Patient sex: M
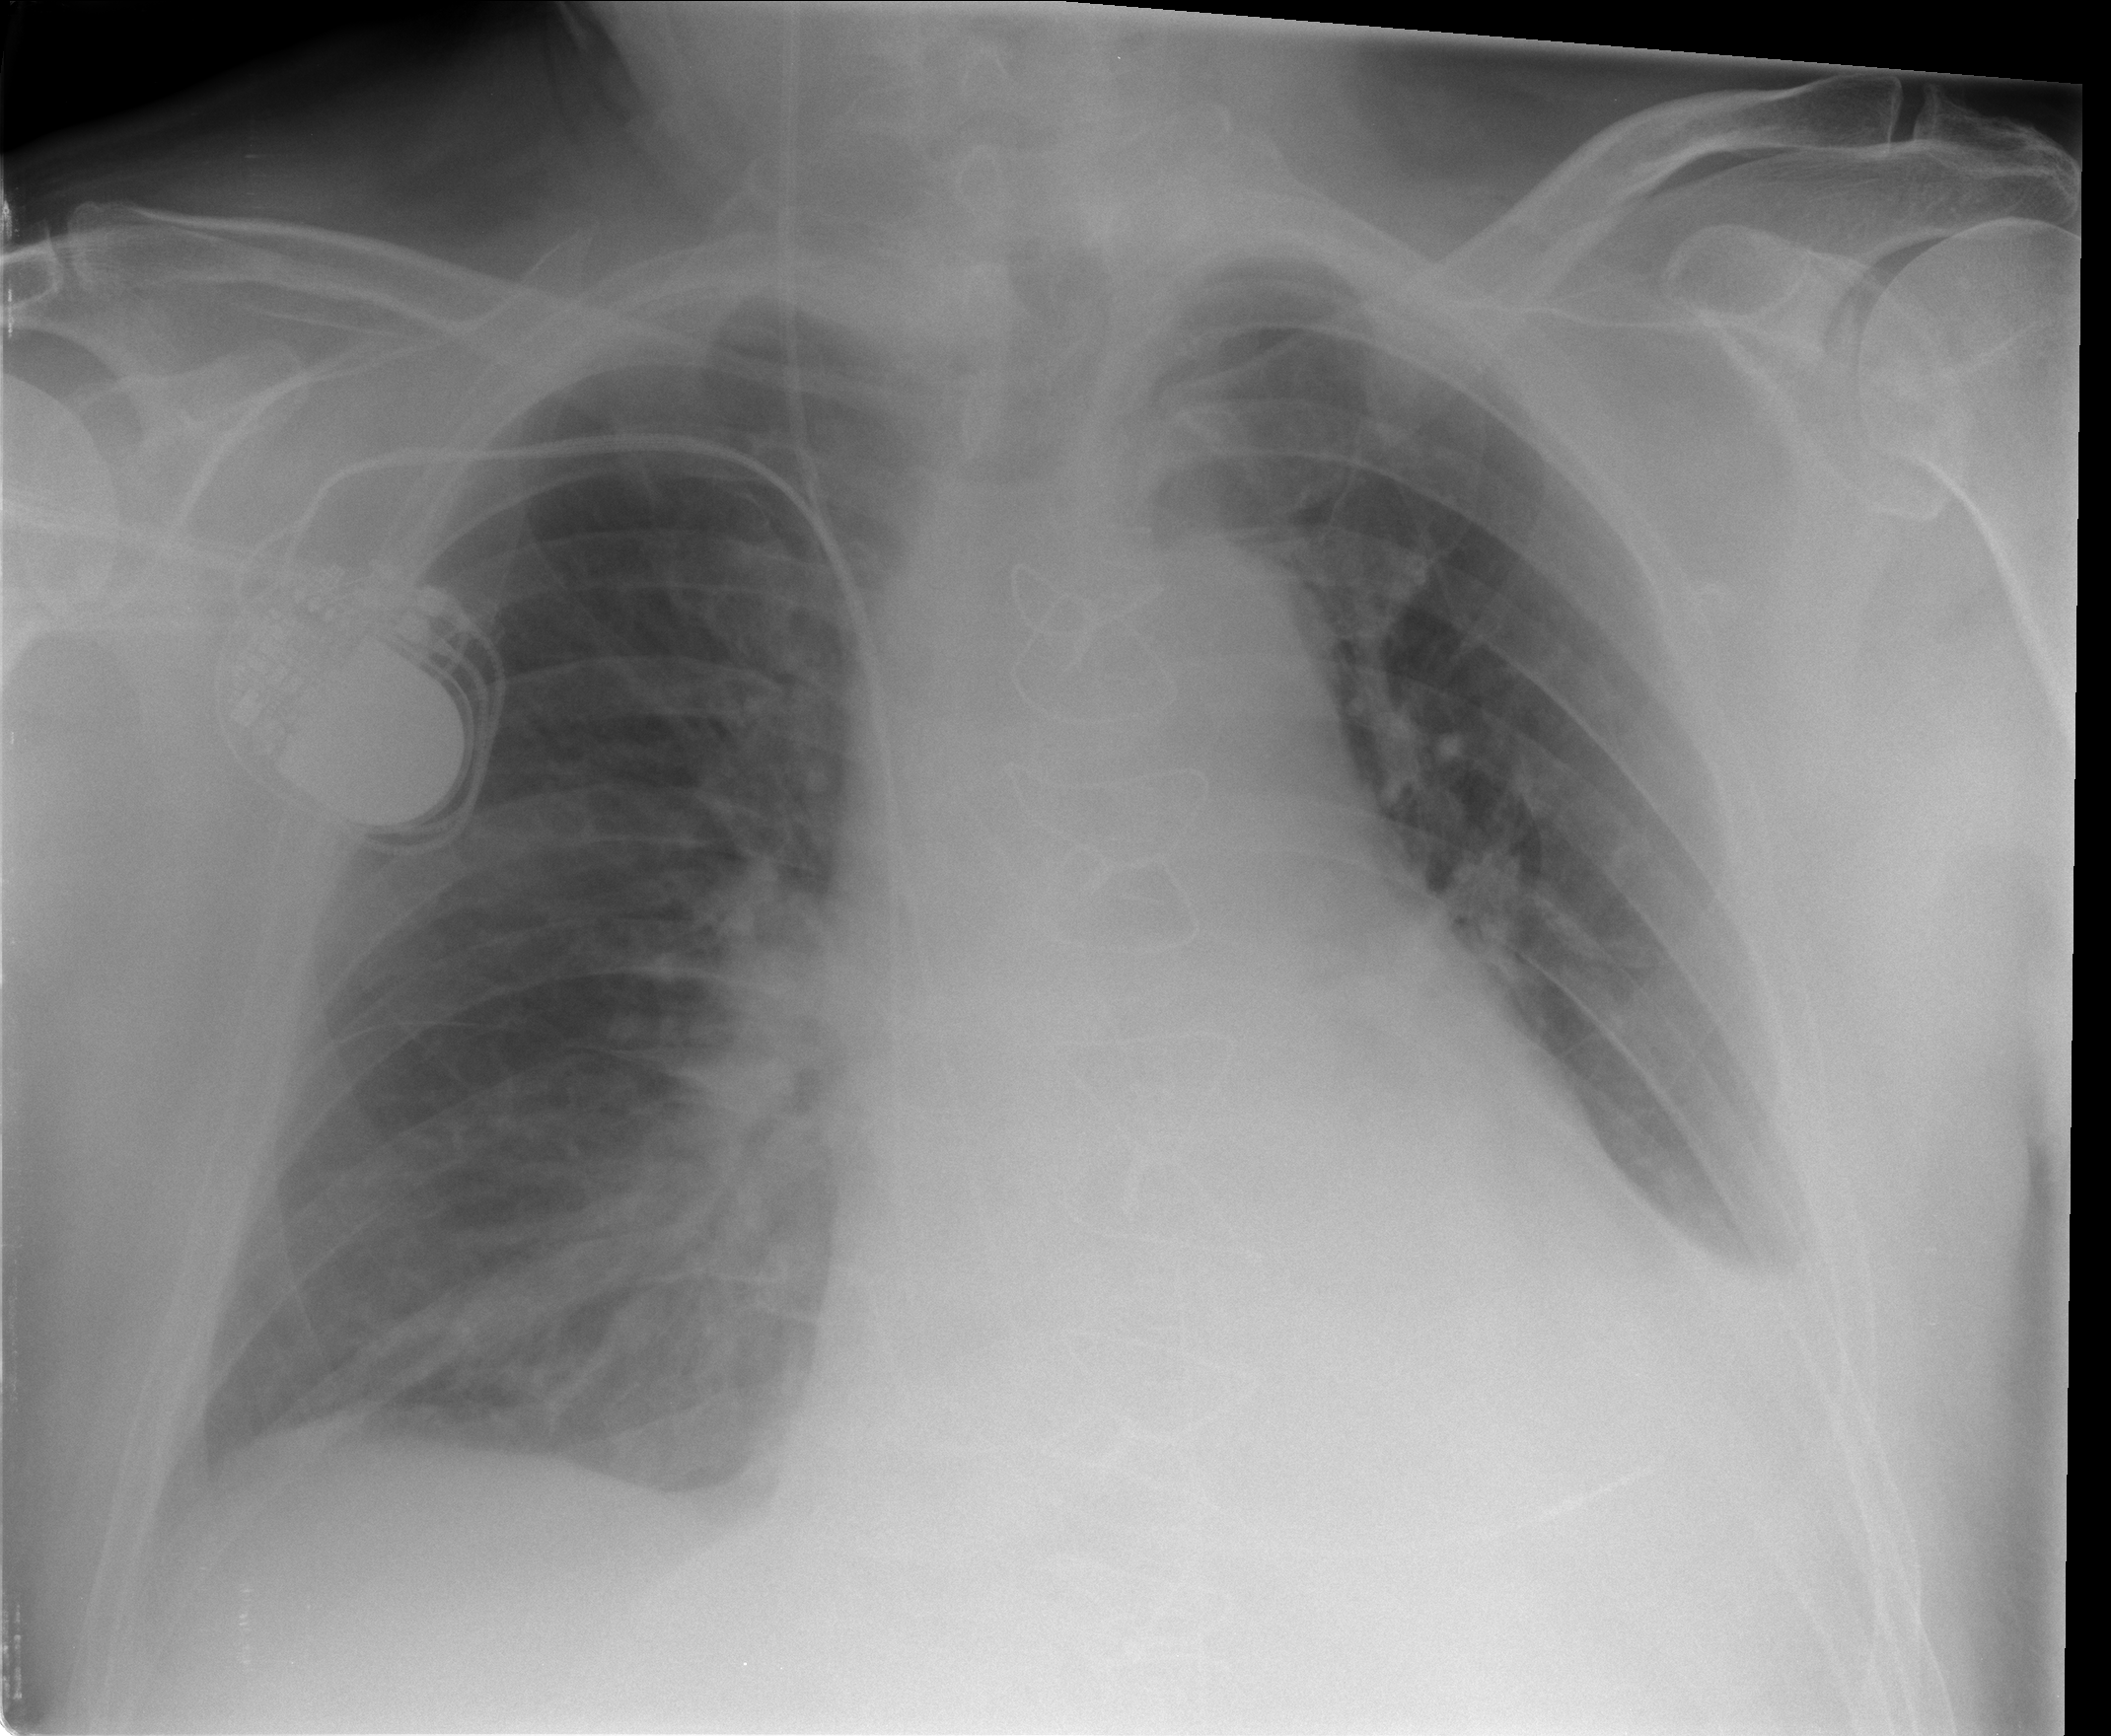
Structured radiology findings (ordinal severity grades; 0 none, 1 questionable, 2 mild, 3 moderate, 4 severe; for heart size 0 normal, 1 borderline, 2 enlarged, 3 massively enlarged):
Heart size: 2
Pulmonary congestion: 0
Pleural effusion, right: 1
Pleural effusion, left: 2
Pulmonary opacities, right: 0
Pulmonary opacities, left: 0
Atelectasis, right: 2
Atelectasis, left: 2